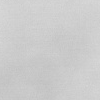
Atmospheric dust classification: dusty